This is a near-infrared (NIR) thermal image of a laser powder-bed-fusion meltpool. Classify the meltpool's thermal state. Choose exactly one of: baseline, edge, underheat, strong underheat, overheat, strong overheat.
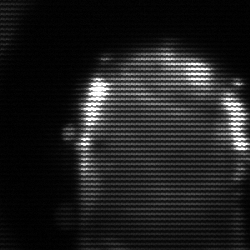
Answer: baseline